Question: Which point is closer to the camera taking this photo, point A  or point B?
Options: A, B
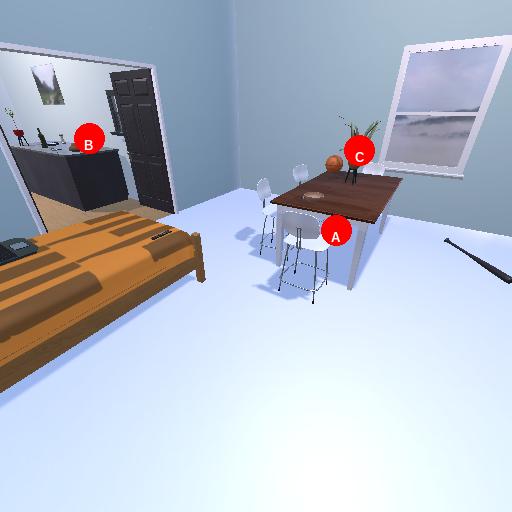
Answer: A